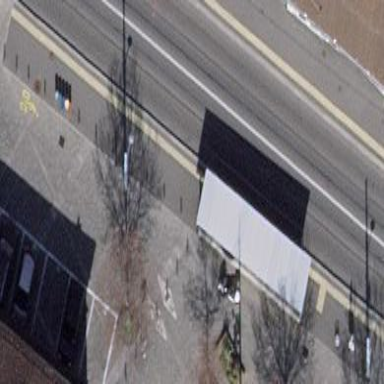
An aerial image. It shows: Platform for public transport with shelter. The surface is asphalt.